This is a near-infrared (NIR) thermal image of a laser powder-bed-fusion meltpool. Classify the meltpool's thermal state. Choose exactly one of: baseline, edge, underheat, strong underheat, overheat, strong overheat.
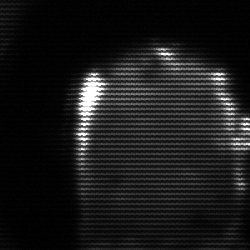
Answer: baseline